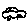
Label: car